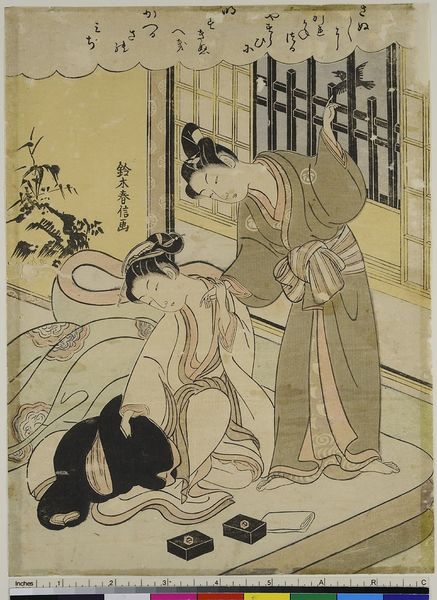
Künstler: Suzuki Harunobu
Standort: Hamburg
Institution: Museum für Kunst und Gewerbe Hamburg
Schlagwörter: vogel, frauen, gelb, damen, fenster, frau, dame, haus, wolke, wand, kleidung, innenraum, gitter, holzschnitt, japan, schrift, schachteln, grafik, graphik, lesen, japanisch, schriftzeichen, barfuß, asien, druck, druckgraphik, druckgrafik, text, schachtel, liebespaar, toilette, liebende, zeit, schauspieler, farbholzschnitt, matte, fesnter, anziehen, maßstab, tuschezeichnung, kimono, kurtisane, edo, kleidun, reproduktionen, 1900, druckerzeugnisse, papierwand, hetäre, schacktel